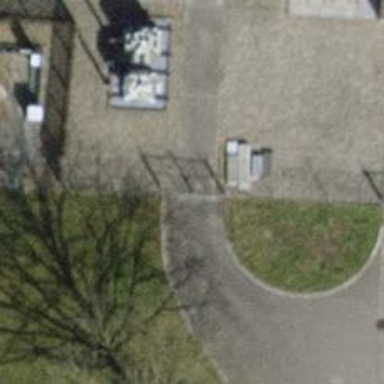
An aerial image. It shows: Gate.